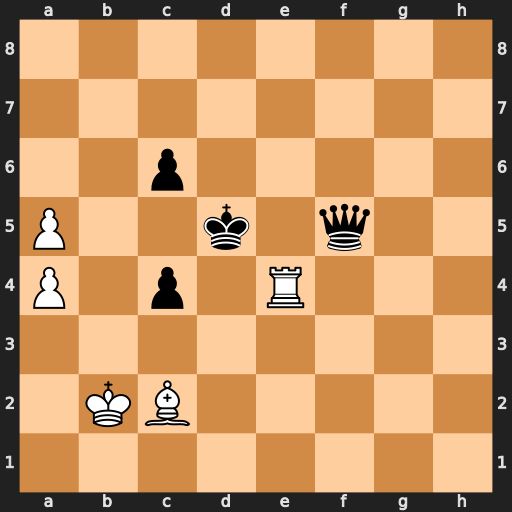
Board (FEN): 8/8/2p5/P2k1q2/P1p1R3/8/1KB5/8
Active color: w
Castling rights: -
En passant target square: -
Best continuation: Rd4+ Kxd4 Bxf5